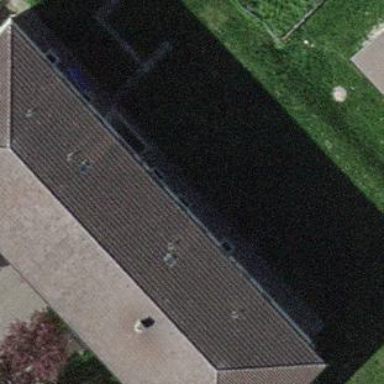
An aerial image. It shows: Hipped roof on apartment building.